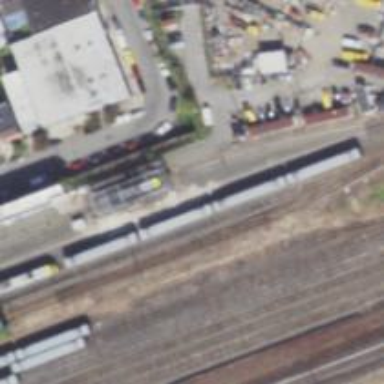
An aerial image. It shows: Railway yard used for servicing trains.